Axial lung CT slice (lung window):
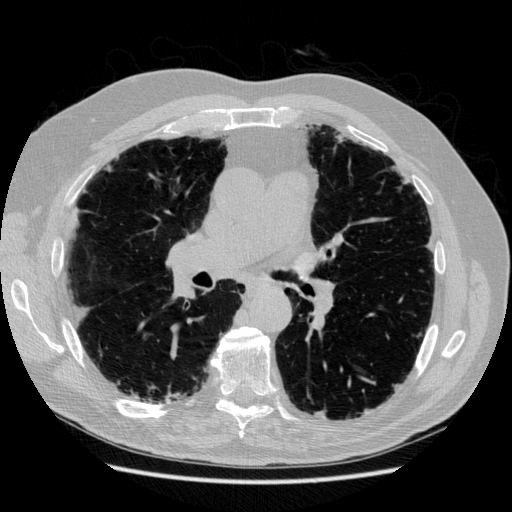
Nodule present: no